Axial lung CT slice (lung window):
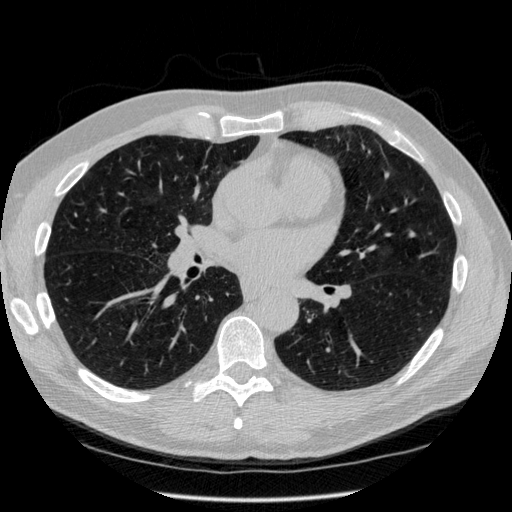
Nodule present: no